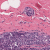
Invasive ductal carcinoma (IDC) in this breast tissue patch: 0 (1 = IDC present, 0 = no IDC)